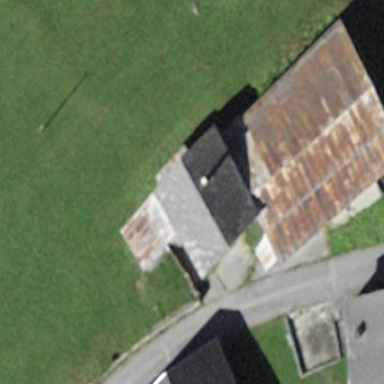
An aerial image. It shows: Simple and straightforward house.